Interaction volume radius: 10 \u00c5
Interaction volume height: 20 \u00c5
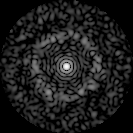
Disorder parameter: 0.8155